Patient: sex M, age 46
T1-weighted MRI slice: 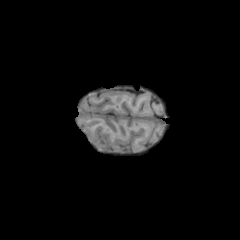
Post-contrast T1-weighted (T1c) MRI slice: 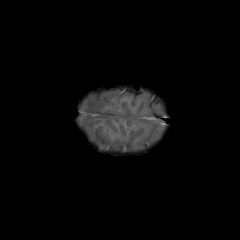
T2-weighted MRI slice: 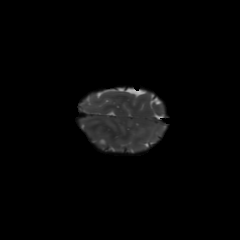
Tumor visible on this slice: yes
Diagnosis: Glioblastoma, IDH-wildtype
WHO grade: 4